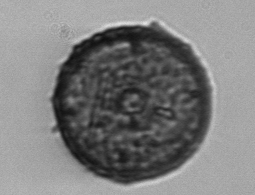
Label: Coscinodiscus